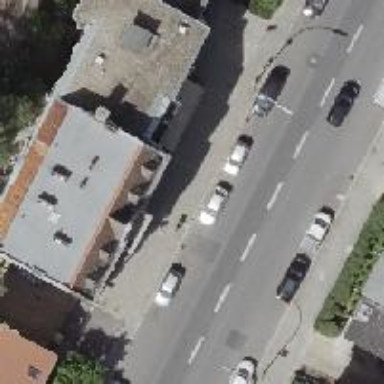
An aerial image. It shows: Unique apartment building with double saltbox roof shape.